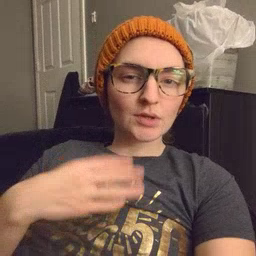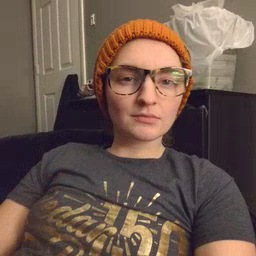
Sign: white